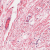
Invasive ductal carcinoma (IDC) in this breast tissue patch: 0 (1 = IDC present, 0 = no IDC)